Field crop: tomato
Growth stage: 1
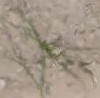
Species: cyperus